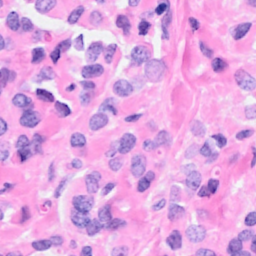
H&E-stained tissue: Breast